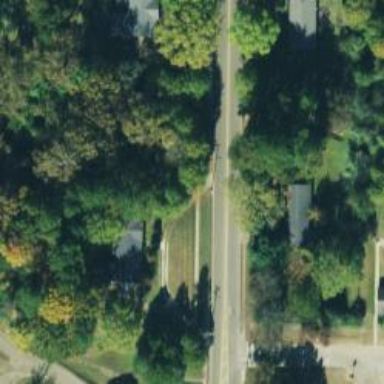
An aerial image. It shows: Driveway leading to service road.